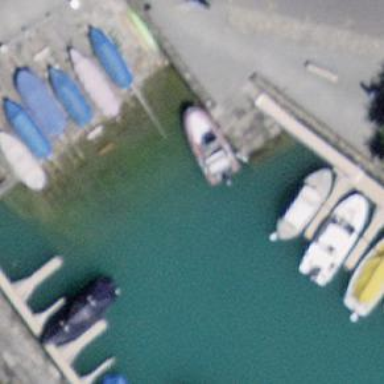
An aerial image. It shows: Boatyard located near waterway.